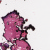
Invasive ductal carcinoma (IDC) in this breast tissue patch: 0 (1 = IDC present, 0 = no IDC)